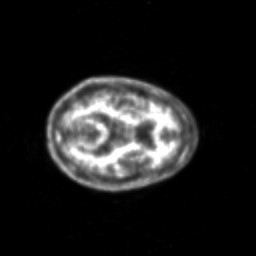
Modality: PET
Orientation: axial
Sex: female
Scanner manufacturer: siemens